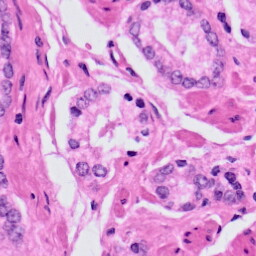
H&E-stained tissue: Prostate